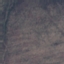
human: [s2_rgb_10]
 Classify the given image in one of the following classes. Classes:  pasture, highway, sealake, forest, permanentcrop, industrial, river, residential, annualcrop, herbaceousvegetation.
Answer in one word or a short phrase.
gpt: HerbaceousVegetation